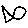
Label: fish